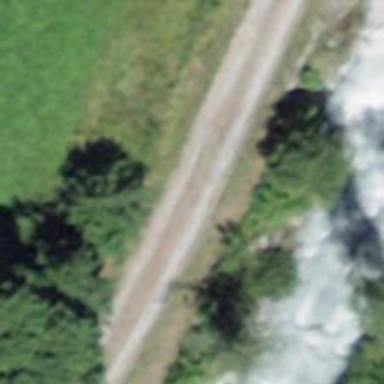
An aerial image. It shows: Well-maintained track road of grade 1.